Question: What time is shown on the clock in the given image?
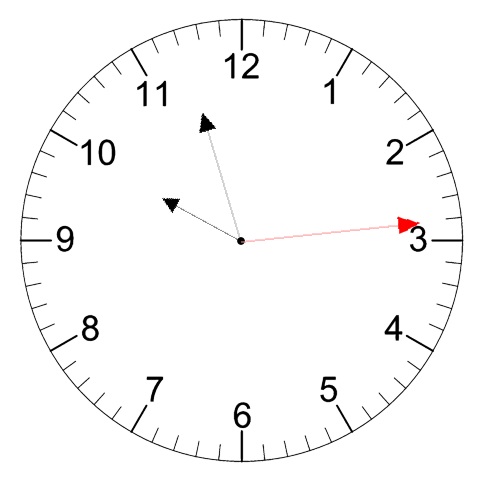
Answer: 09:57:14